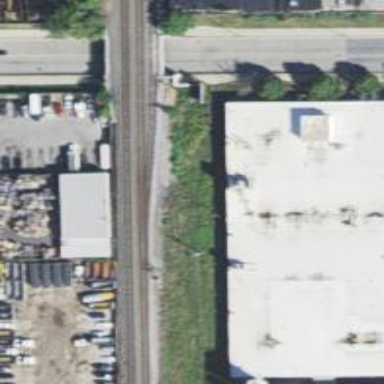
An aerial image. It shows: Railway siding with rails.